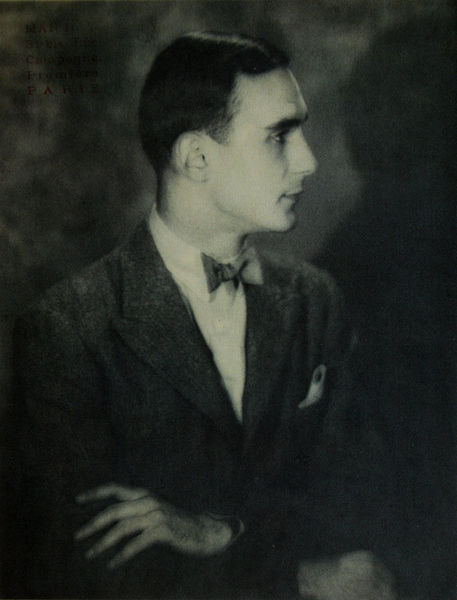
Titel: Boris Kochno
Künstler: Man Ray
Standort: Monaco
Institution: Nouveau Musée National
Schlagwörter: mann, hintergrund, licht, mund, nase, profil, stirn, rock, hemd, arme, bildnis, hände, portrait, halbfigur, kinn, fliege, foto, fotografie, tasche